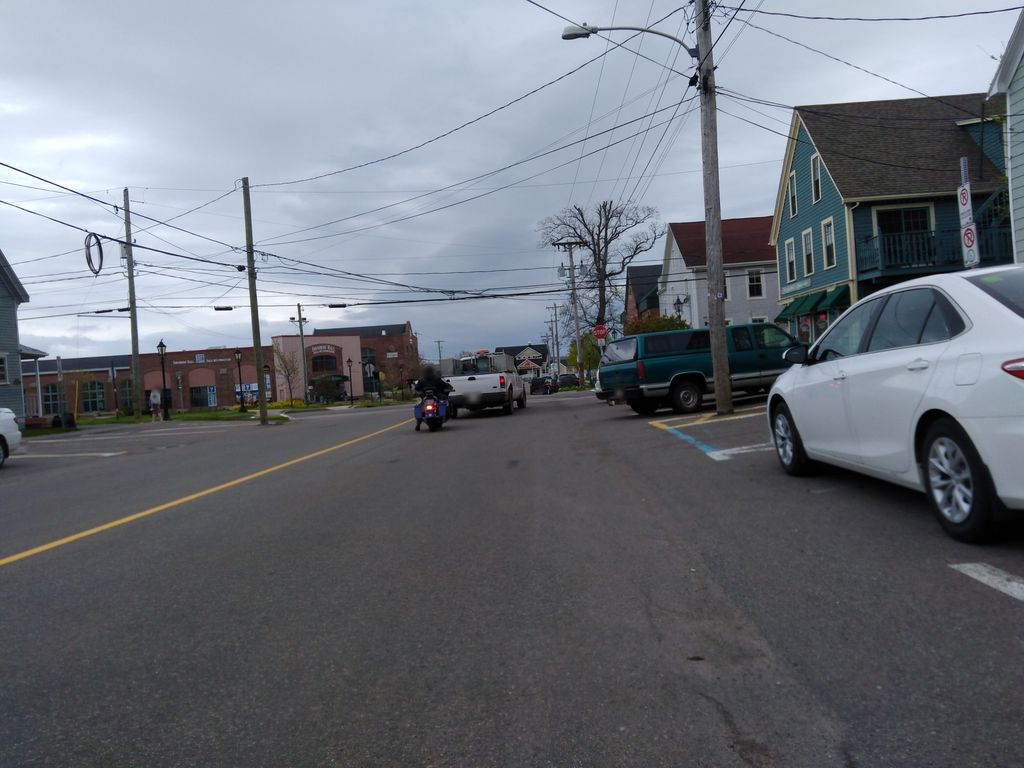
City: charlottetown